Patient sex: F
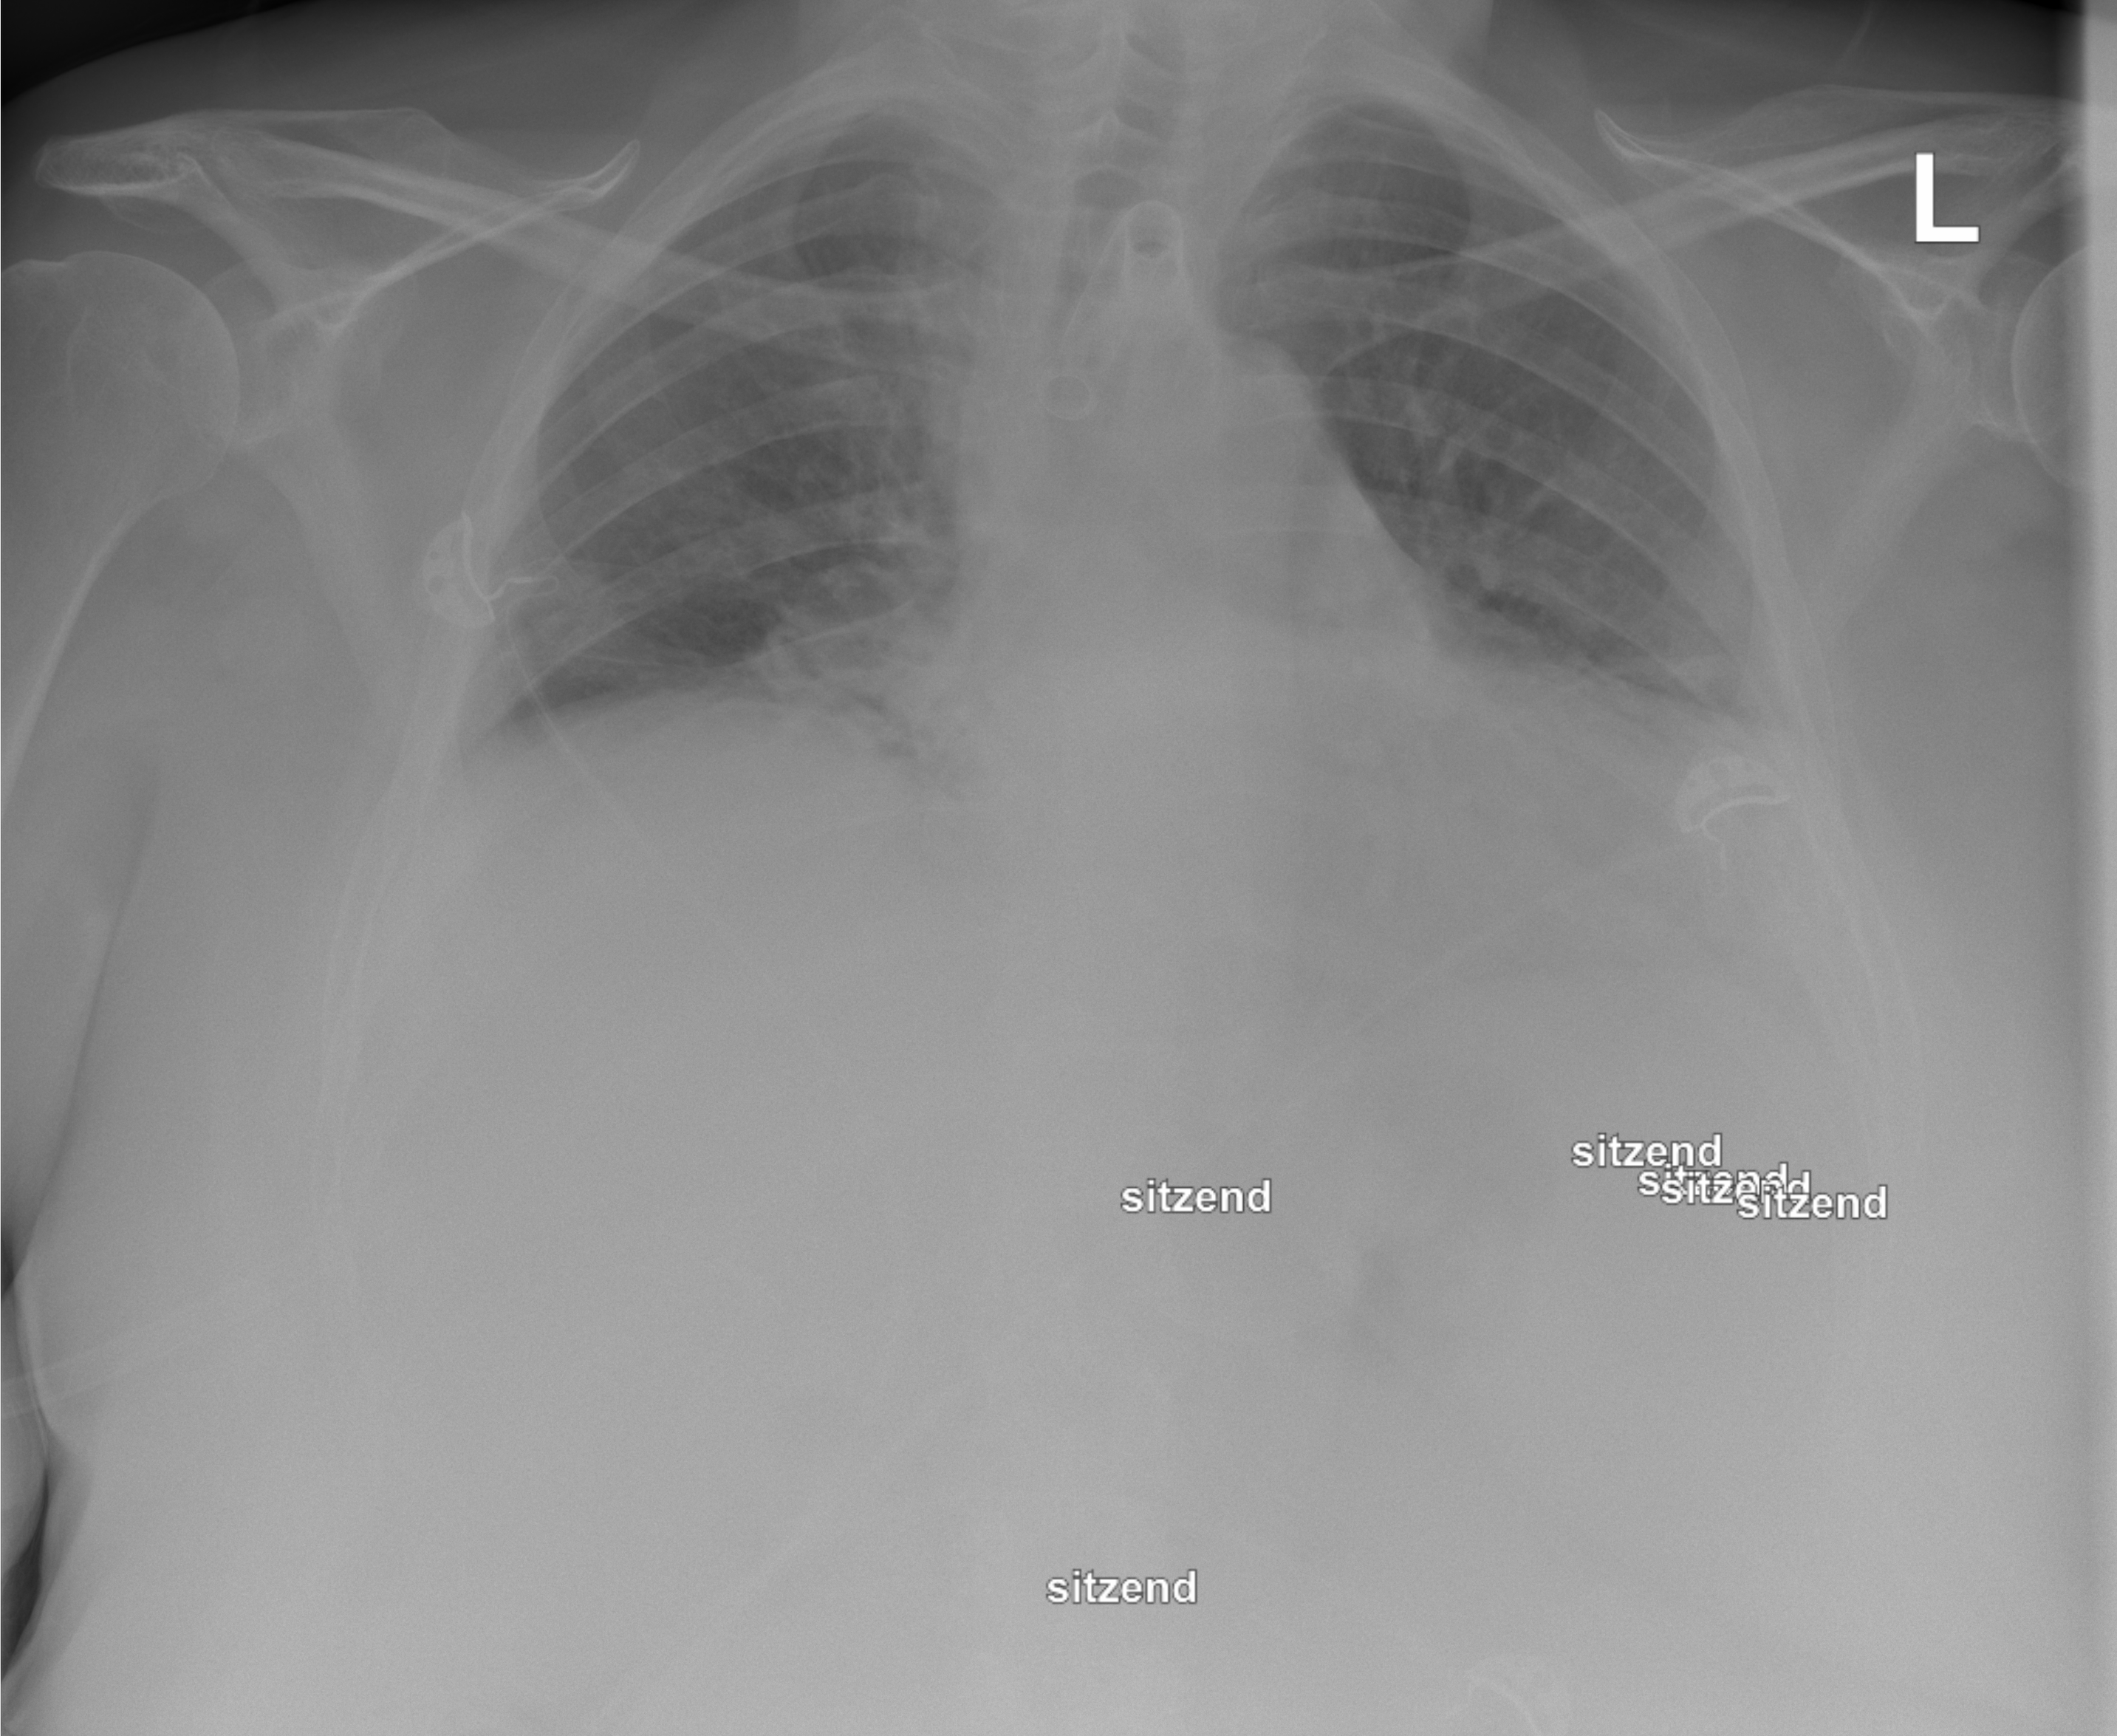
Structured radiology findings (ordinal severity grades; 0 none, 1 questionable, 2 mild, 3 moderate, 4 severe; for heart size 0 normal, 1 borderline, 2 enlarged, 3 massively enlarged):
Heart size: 2
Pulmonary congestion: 0
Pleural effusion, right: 0
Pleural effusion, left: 2
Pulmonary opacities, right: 0
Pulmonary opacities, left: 0
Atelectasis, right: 2
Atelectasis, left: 2